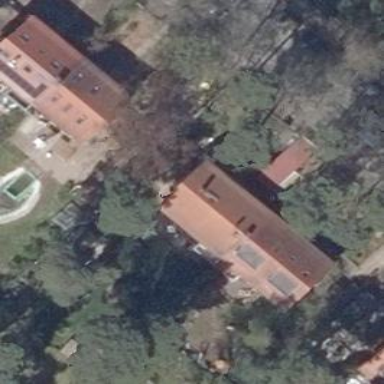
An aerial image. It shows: Semidetached house with gabled roof. The roof is covered with red roof tiles.